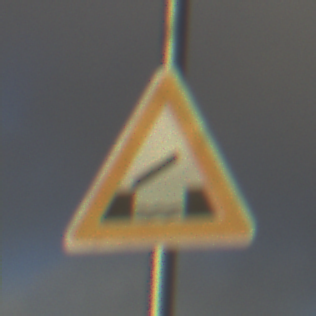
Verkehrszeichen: BeweglicheBruecke
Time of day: SunriseSunset
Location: Outdoor (Nature)
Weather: PartlyCloudy
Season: NotSpecified
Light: Natural